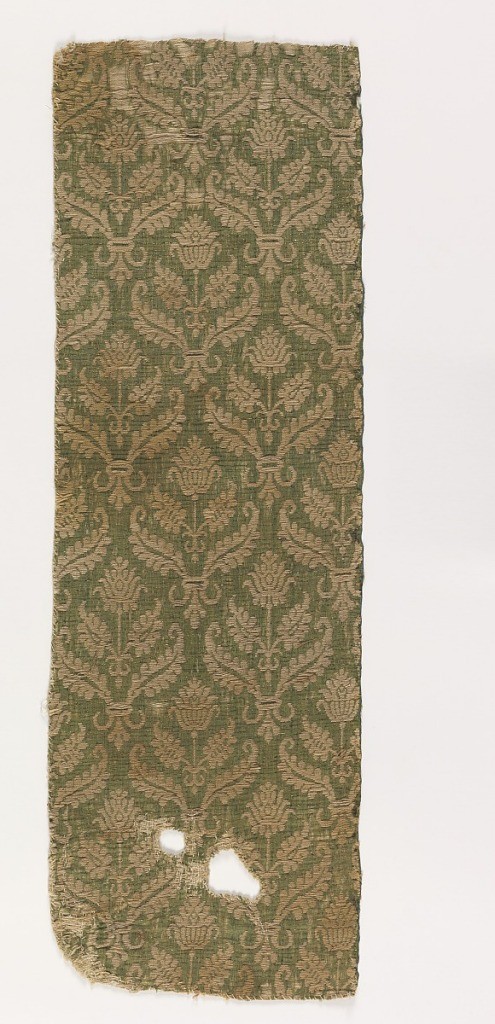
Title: Fragment
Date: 17th century
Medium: silk, metallic yarns, cotton Technique: two intercrossed plain weave structures (lampas)
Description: Green with silver and tan curling leaves.